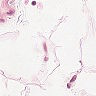
Metastatic tissue present: no